Question: I want to establish a two-way communication setup between a PC and a s7-PLC.
So far I've been successful setting this up one-way with the use of an open source driver found here:
<URL>
This driver allows me to tell the PC to fetch data from the PLC, and also write data. But the problem is I want to setup an onChanged event for specific PLC data, and the only way to currenly acheive that is to frequency poll the PLC's data until I notice it has changed.
I would like it to be more interupt driven, so the PLC sends a signal to the PC asychronously when its data has changed, allowing a faster response, and less network traffic.
So I found Siemens Open Communication Wizard, to basically configure a connection on the PLC side that can be referenced in the PLC code. I have setup the connection so the PLC is passive and looking for Port 2000:

Now on my c# side, how would I establish connection, just using a socket?
'''
// open the channel
_mSocket = new Socket(AddressFamily.InterNetwork, SocketType.Stream, ProtocolType.Tcp);
_mSocket.SetSocketOption(SocketOptionLevel.Socket, SocketOptionName.ReceiveTimeout, 1000);
_mSocket.SetSocketOption(SocketOptionLevel.Socket, SocketOptionName.SendTimeout, 1000);
IPEndPoint server = new IPEndPoint(IPAddress.Parse(IP), 2000);
_mSocket.Connect(server);
'''
I'm really new to netowrking. If the PC is the active partner and I establish connection, I want to asychronously be able to accept data from the PLC,
if I setup a socket.BeginRecieve() somewhere, can I still actively commuincate over the socket from PC->PLC or would it be stuck waiting in the BeginRecieve?
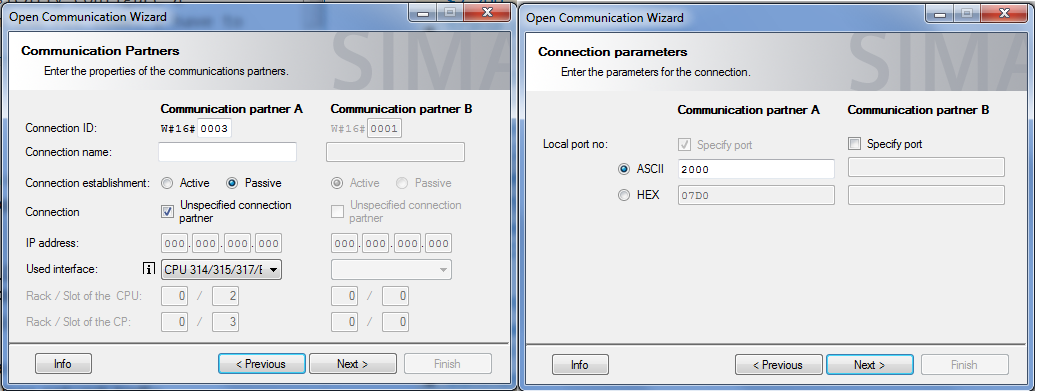
Answer: I know this is an old thread, but now there is a better tool than s7netplus.
Take a look to: - <URL>
Excellent tool LGPL3 by Davide Nardella.
> Snap7 is an open source, 32/64 bit, multi-platform Ethernet
communication suite for interfacing natively with Siemens S7 PLCs. The
new CPUs 1200/1500, the old S7200, the small LOGO 0BA7/0BA8 and
SINAMICS Drives are also partially supported.Although it has been designed to overcome the limitations of OPC
servers when transferring large amounts of high speed data in
industrial facilities, it scales well down to small Linux based arm or
mips boards such as Raspberry PI, BeagleBone Black, pcDuino,
CubieBoard, UDOO and ARDUINO YUN.Three specialized components, Client, Server and Partner, allow you to
definitively integrate your PC based systems into a PLC automation
chain.